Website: macys
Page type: customer-info-address
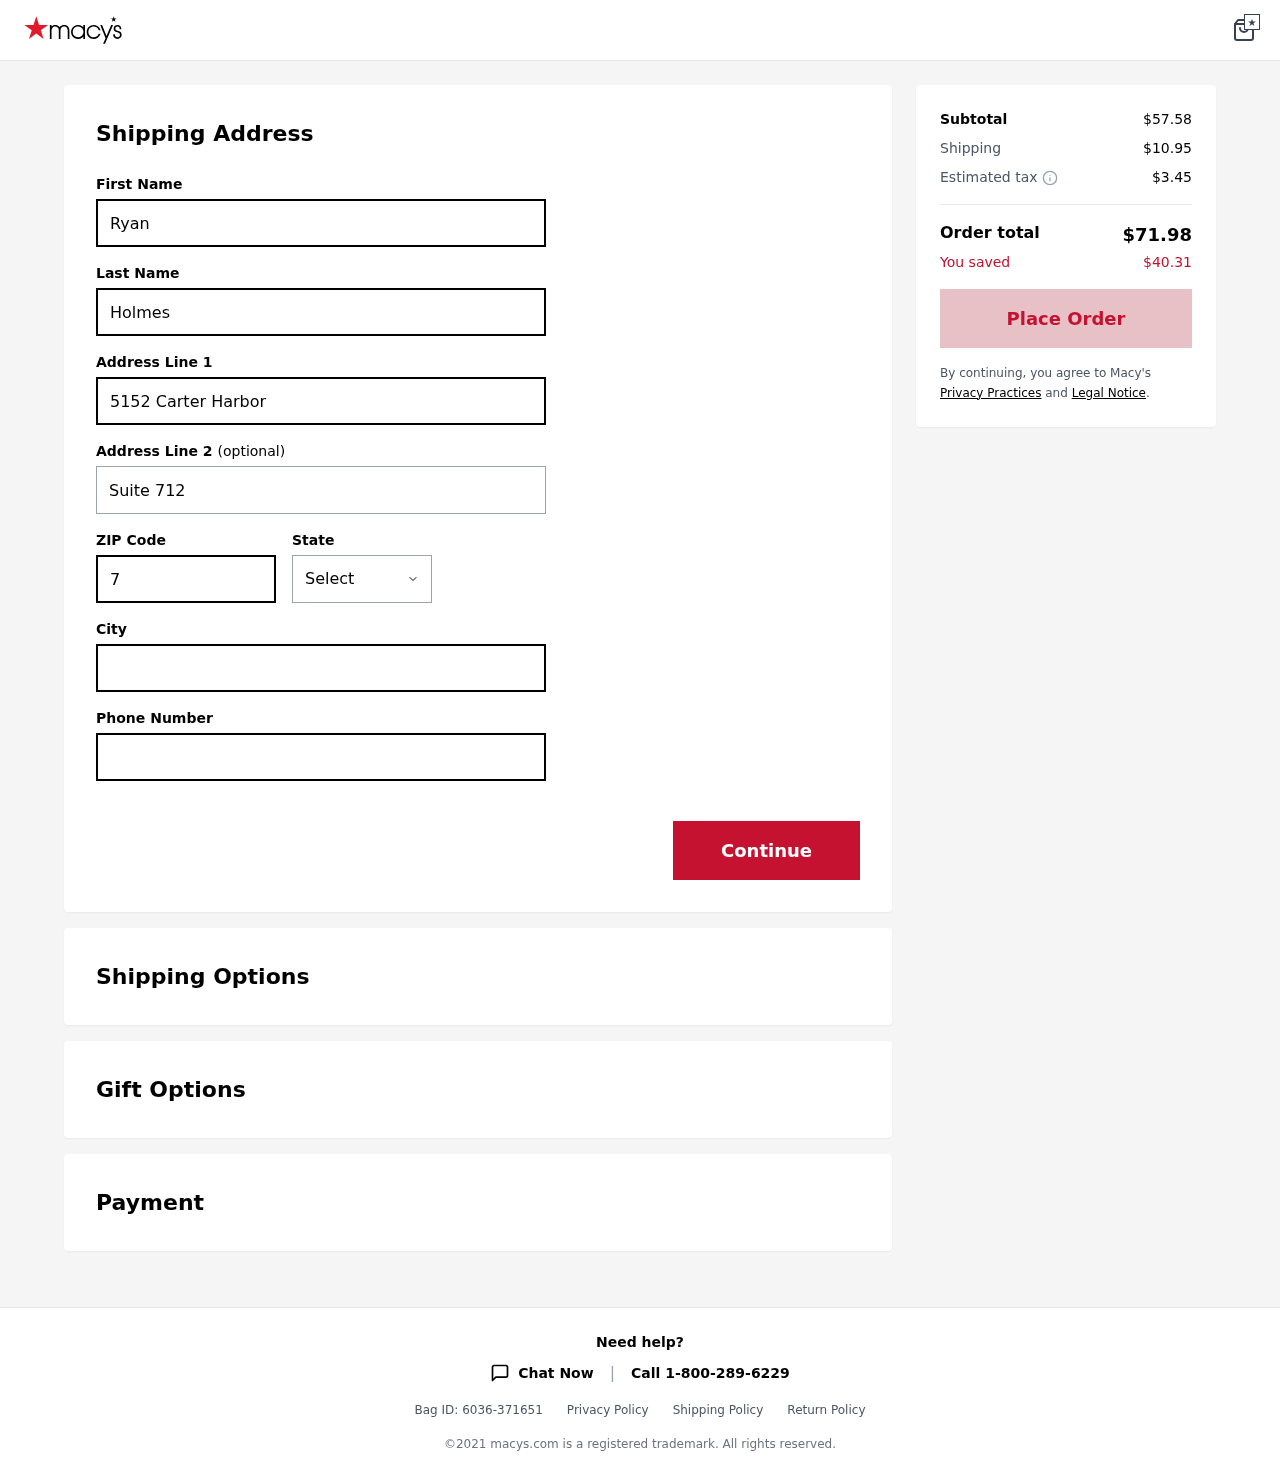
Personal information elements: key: PII_CITY
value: Lake Victoriamouth
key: PII_FIRSTNAME
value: Ryan
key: PII_LASTNAME
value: Holmes
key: PII_PHONE
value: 2023920865
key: PII_POSTCODE
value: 77287
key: PII_STATE
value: Washington
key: PII_STREET
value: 5152 Carter Harbor
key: PII_STREET2
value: Suite 712
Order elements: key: ORDER_SUBTOTAL
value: $57.58
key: ORDER_SHIPPING_COST
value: $10.95
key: ORDER_TAX
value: $3.45
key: ORDER_TOTAL
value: $71.98
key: ORDER_SAVINGS
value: $40.31